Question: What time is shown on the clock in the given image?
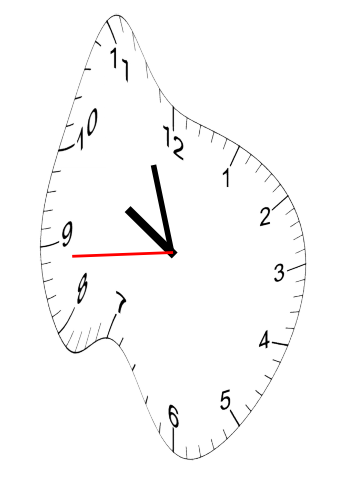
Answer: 09:56:44